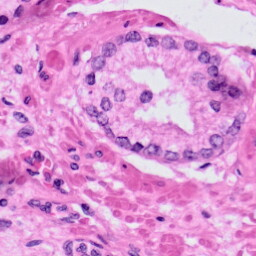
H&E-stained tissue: Prostate